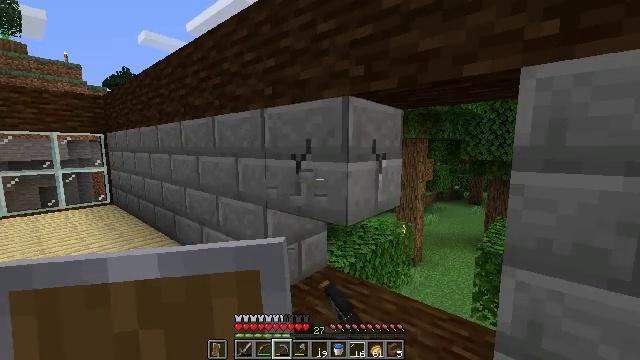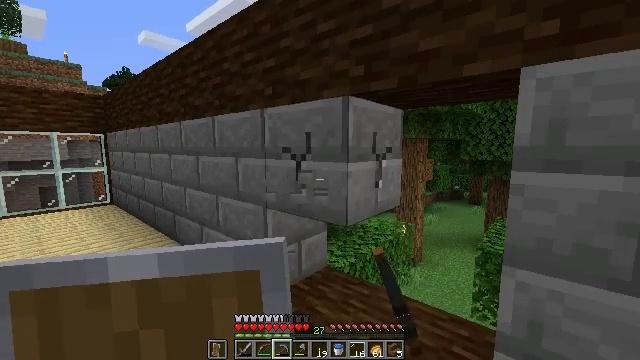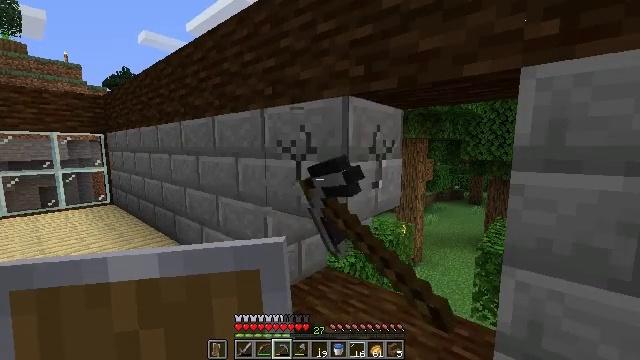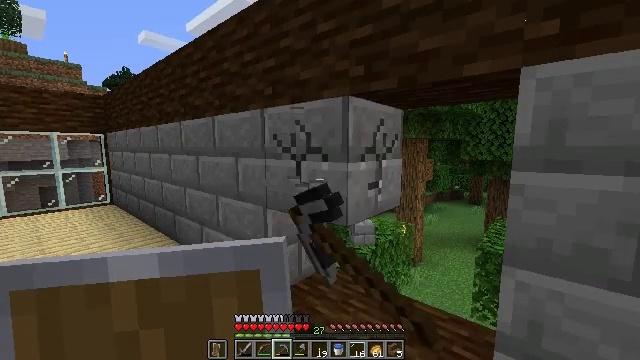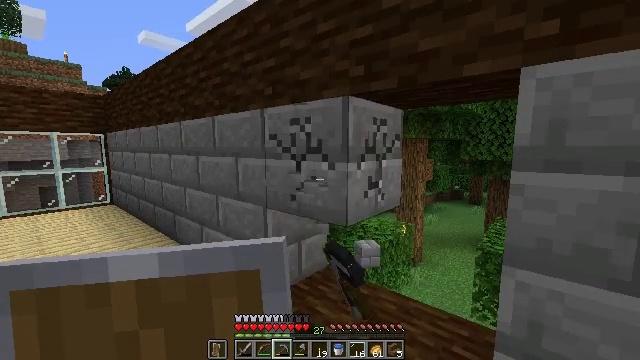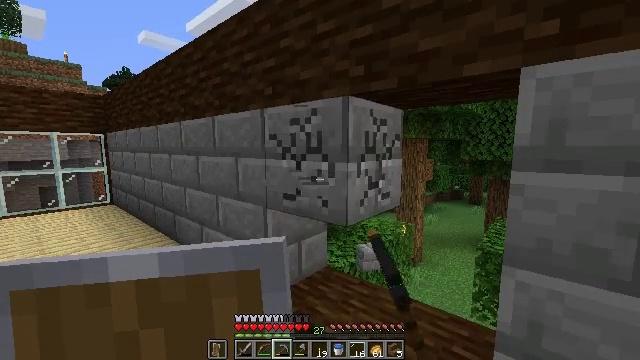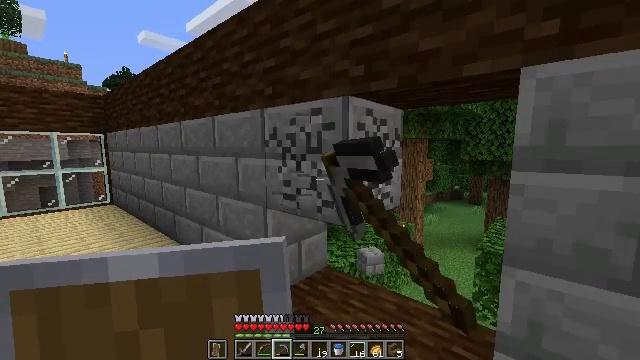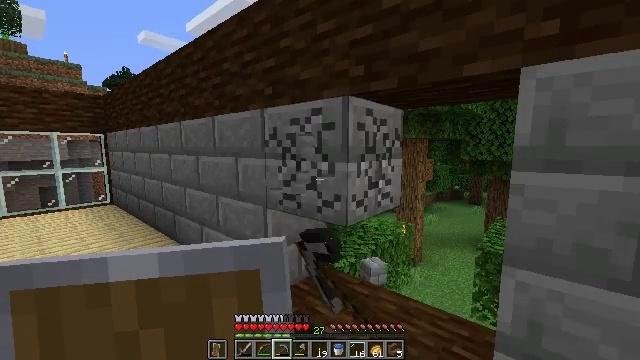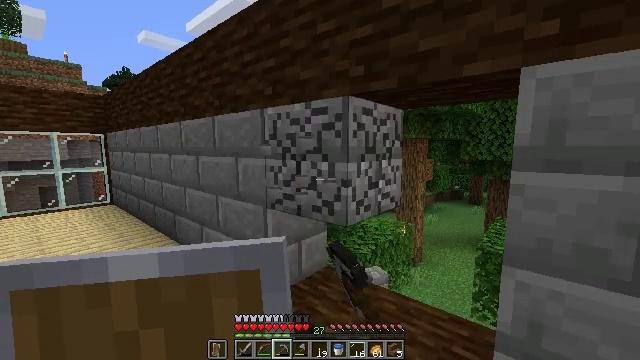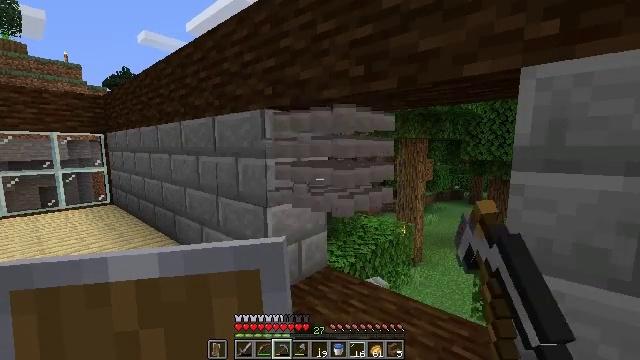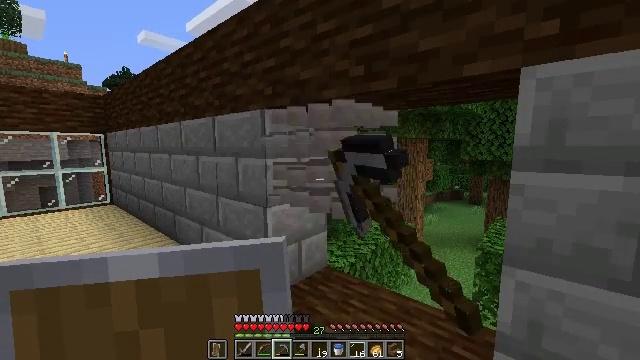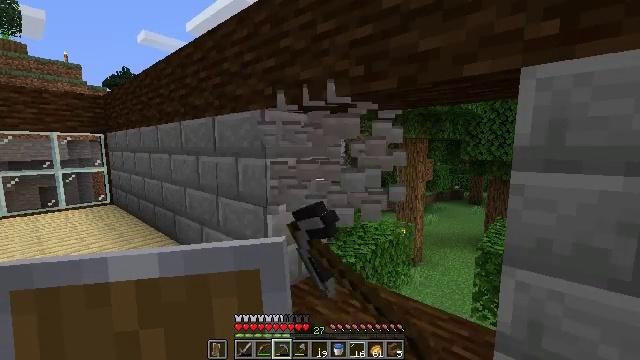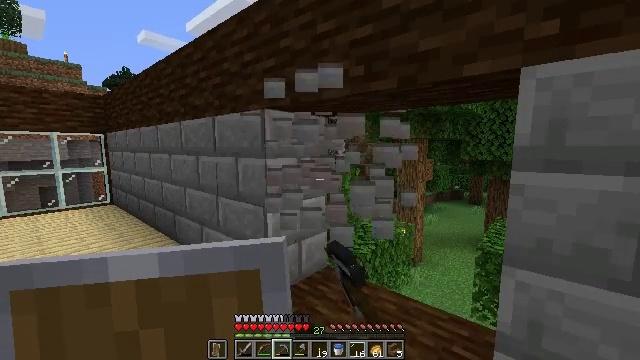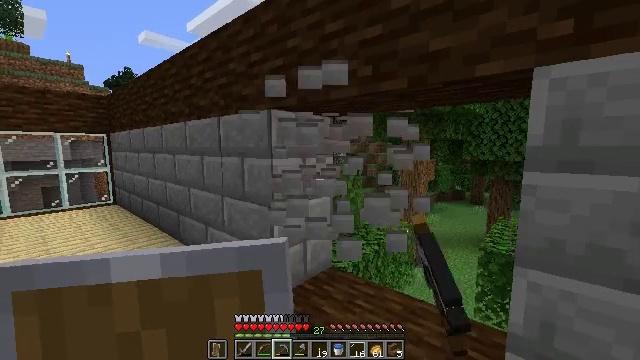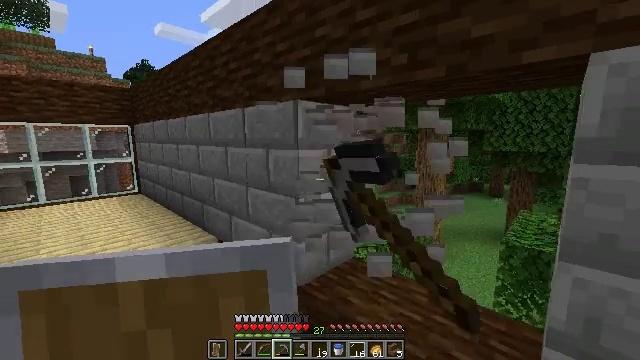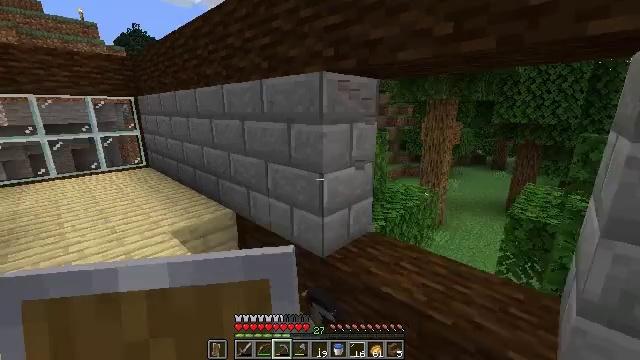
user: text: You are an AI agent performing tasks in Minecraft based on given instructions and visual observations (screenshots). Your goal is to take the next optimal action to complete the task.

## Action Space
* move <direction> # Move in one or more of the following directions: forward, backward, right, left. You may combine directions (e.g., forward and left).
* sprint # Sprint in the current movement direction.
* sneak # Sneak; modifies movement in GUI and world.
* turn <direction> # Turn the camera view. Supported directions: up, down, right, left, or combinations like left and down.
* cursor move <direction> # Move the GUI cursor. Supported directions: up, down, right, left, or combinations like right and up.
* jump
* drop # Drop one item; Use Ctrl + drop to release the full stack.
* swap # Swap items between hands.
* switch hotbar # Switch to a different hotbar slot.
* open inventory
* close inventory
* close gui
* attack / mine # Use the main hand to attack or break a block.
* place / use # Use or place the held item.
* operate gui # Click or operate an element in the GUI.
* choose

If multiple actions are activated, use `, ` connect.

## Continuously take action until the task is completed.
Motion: motion action
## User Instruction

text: Attack the stone bricks to gather materials.
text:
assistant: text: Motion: attack / mine
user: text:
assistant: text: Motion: attack / mine
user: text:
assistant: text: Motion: attack / mine
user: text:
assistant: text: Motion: attack / mine
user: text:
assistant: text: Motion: attack / mine
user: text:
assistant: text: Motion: attack / mine
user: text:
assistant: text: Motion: attack / mine
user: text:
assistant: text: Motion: attack / mine
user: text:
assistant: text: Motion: attack / mine
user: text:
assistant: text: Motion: attack / mine
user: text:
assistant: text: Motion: attack / mine
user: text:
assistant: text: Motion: attack / mine
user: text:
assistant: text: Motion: move left, attack / mine
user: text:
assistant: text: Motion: move left, turn left and down, attack / mine
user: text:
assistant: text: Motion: move left, turn down, attack / mine
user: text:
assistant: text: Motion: move left, turn right and down, attack / mine
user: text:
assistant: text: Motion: attack / mine
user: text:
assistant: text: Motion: attack / mine
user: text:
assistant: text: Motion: attack / mine
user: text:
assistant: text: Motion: turn right, attack / mine
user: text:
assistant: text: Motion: turn right, attack / mine
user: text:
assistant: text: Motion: attack / mine
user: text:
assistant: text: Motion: attack / mine
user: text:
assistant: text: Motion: attack / mine
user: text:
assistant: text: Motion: attack / mine
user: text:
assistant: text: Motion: attack / mine
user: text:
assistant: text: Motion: attack / mine
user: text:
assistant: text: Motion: attack / mine
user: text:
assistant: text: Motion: attack / mine
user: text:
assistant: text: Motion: attack / mine